高二 · 解析几何
已知 $\boldsymbol{a}, \boldsymbol{b}$ 是平面内两个互相垂直的单位向量, 若向量 $\boldsymbol{c}$ 满足 $(\boldsymbol{a}-\boldsymbol{c}) \cdot(\boldsymbol{b}-\boldsymbol{c})=0$, 则 $\boldsymbol{c} \mid$ 的最大值是
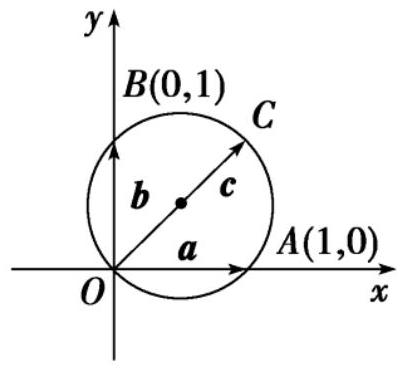
A. -1
B. 2
C. $\sqrt{2}$
D. $\frac{\sqrt{2}}{2}$
答案: C
解析: 以 $\boldsymbol{a}, \boldsymbol{b}$ 所在的直线为 $x$ 轴、 $y$ 轴建立平面直角坐标系，由 $(\boldsymbol{a}-\boldsymbol{c}) \cdot(\boldsymbol{b}-\boldsymbol{c})=0$ ，得 $(\boldsymbol{a}-$ $\boldsymbol{c}) \perp(\boldsymbol{b}-\boldsymbol{c})$ ，故将 $\boldsymbol{c}$ 的起点放在坐标原点，则终点在以 $\left(\frac{1}{2} ， \frac{1}{2}\right)$ 为圆心，以 $\sqrt{2}$ 为直径的圆上，如图所示，所以 $|c|$ 的最大值为 $\sqrt{2}$.